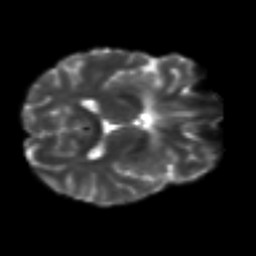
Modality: T2w
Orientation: axial
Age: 23
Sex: male
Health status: ill
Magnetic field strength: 3 T
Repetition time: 9 s
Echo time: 0.093 s